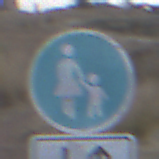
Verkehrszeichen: Gehweg
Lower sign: RichtungsangabeDurchPfeile8
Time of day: SunriseSunset
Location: Outdoor (Suburban)
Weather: Clear
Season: NotSpecified
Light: Natural